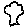
Label: tree